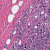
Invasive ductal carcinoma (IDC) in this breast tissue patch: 0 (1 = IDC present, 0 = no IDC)